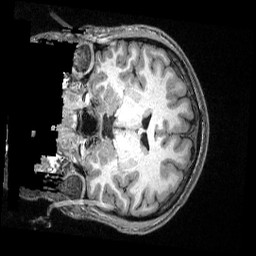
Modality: T1w
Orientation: coronal
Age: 21
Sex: male
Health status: ill
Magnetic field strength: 3 T
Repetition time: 2.53 s
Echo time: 0.00331 s